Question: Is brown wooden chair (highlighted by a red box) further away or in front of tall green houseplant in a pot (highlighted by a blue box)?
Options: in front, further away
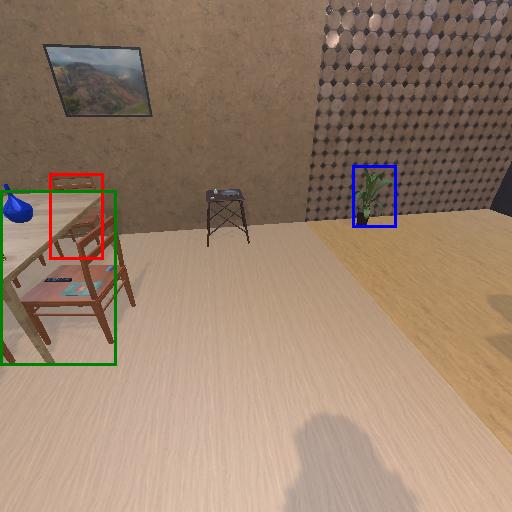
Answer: in front